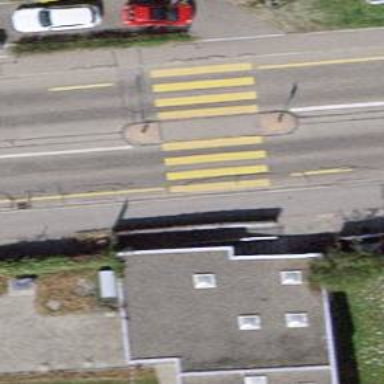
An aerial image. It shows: Uncontrolled footway crossing with markings.